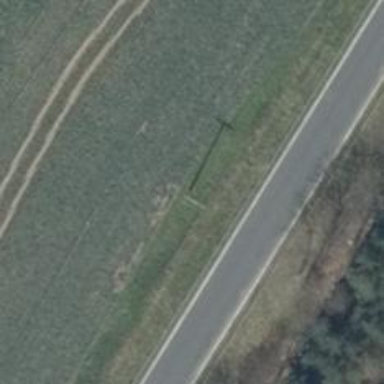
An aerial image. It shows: Power pole.